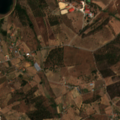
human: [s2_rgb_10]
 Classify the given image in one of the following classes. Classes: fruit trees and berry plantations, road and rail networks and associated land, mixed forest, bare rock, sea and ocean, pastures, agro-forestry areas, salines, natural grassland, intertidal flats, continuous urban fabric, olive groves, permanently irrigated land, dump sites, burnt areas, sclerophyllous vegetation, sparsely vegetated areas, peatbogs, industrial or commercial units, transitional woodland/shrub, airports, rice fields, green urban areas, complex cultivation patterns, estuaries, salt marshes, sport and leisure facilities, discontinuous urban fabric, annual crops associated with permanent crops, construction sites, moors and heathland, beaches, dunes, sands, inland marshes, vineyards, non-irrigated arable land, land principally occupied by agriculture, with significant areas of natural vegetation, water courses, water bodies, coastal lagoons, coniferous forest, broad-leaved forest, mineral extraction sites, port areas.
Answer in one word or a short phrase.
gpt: olive groves, complex cultivation patterns, land principally occupied by agriculture, with significant areas of natural vegetation, transitional woodland/shrub